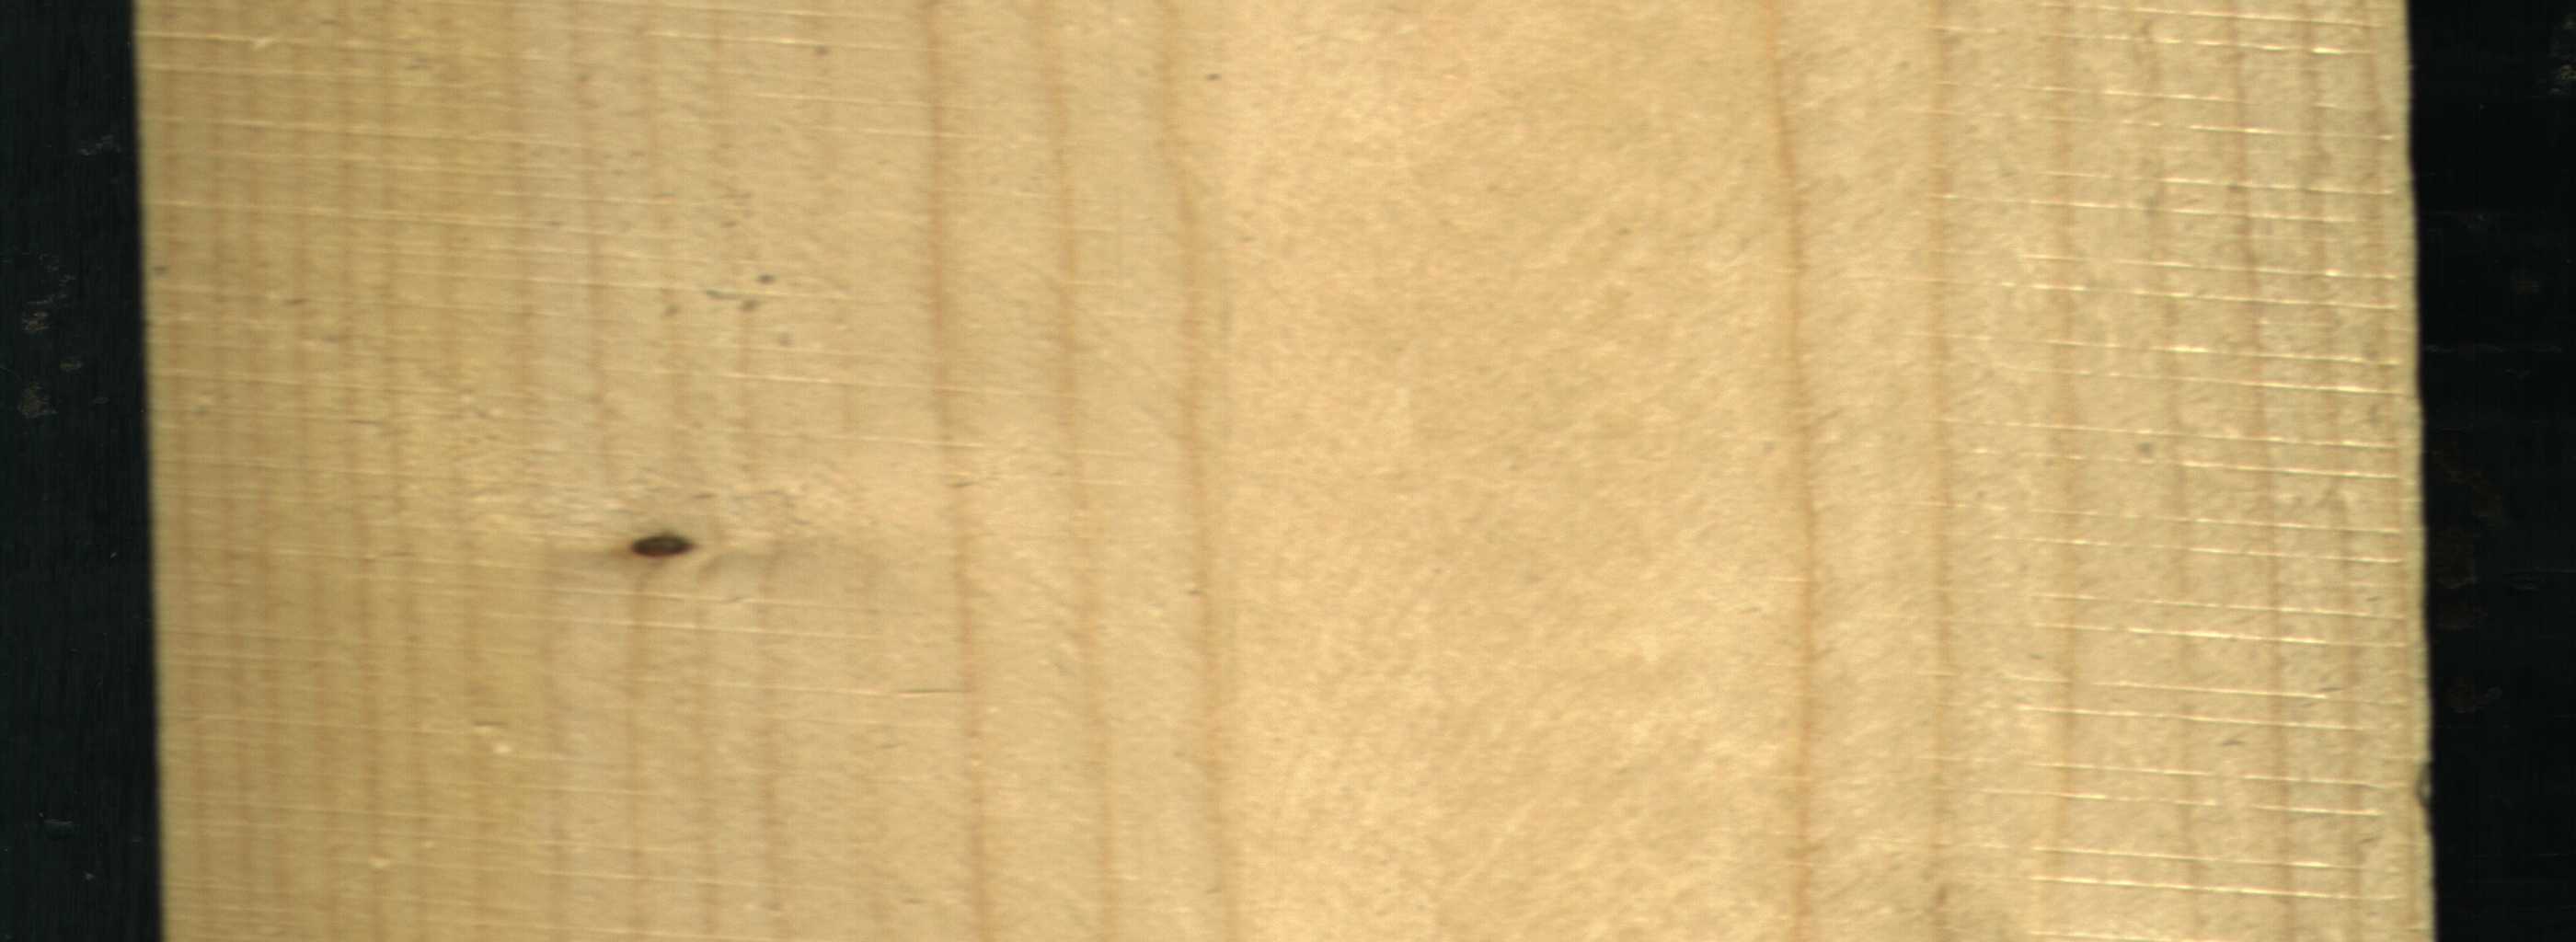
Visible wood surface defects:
Live_Knot